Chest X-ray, PA view. Patient: 20 years old, sex M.
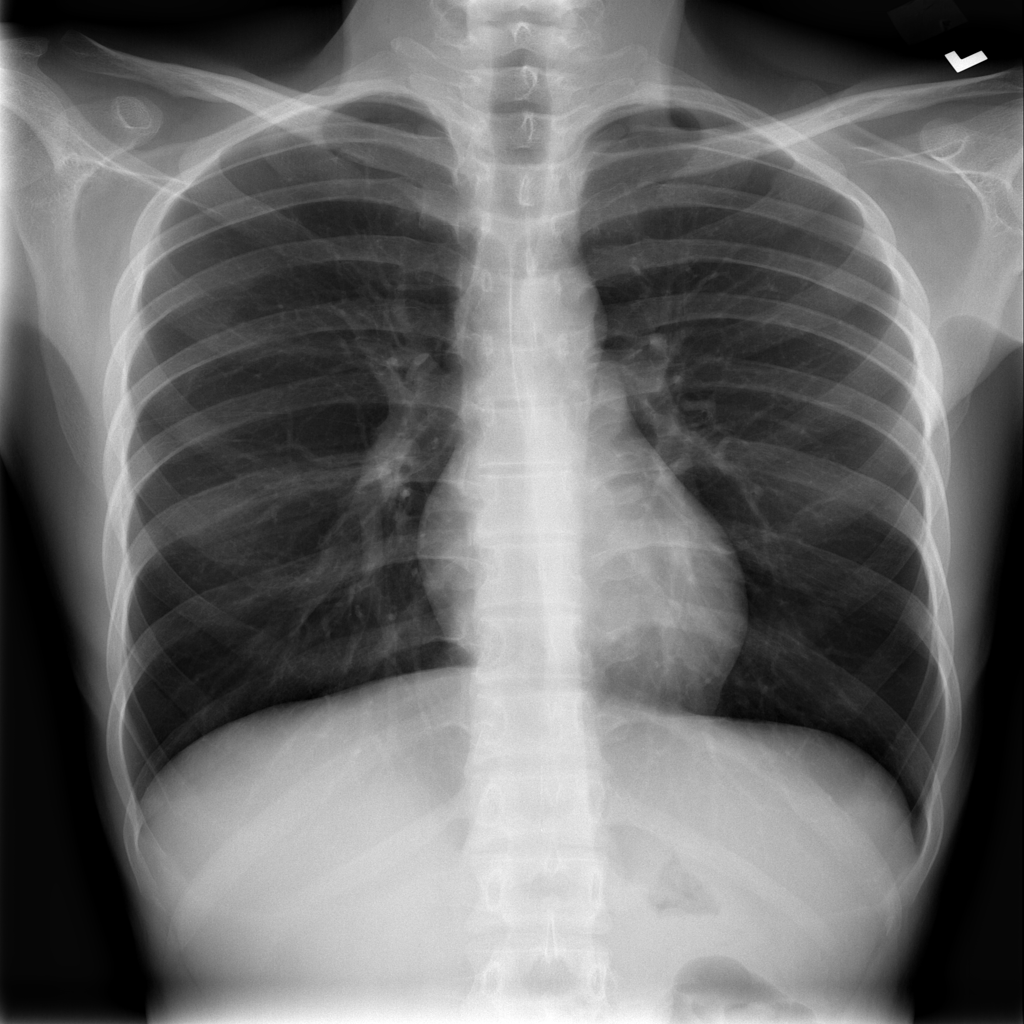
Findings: No Finding